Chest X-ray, PA view. Patient: 59 years old, sex M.
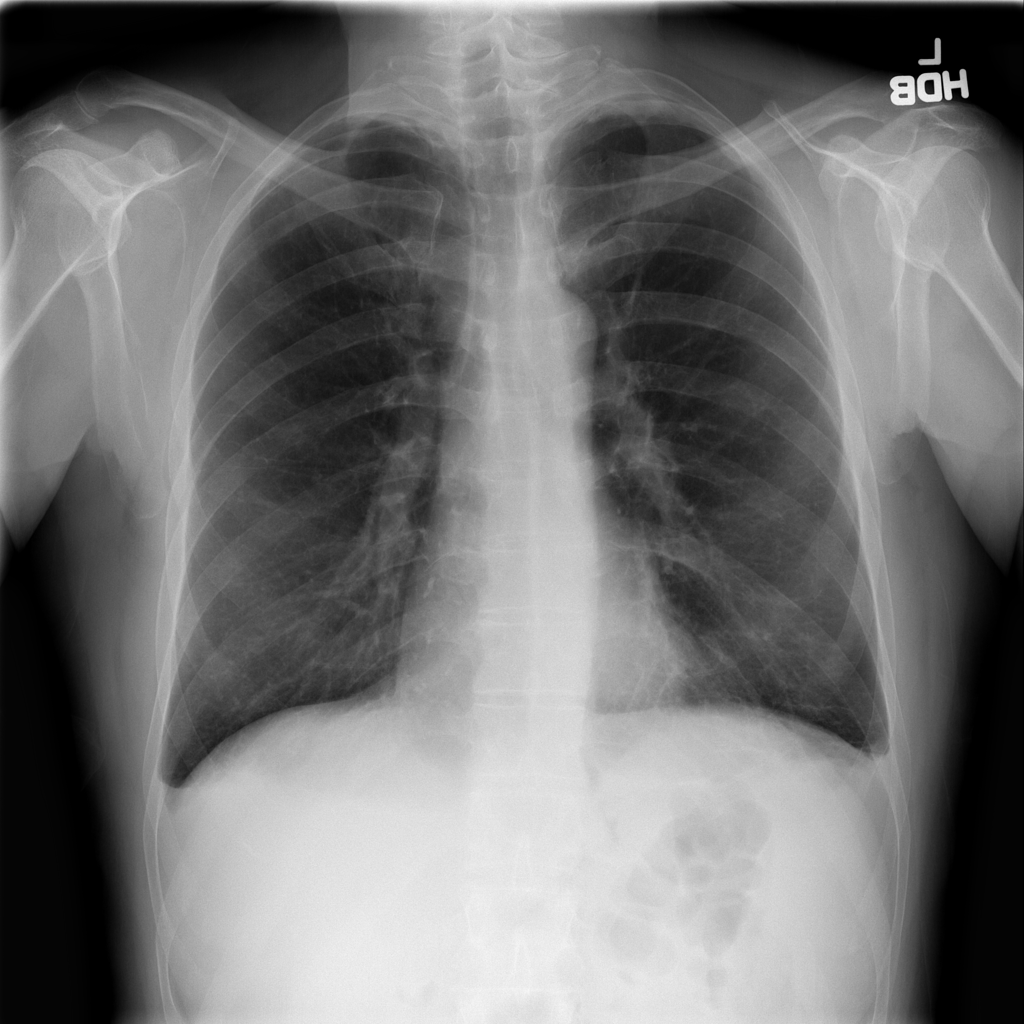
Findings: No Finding